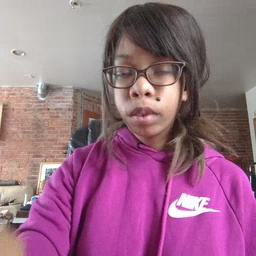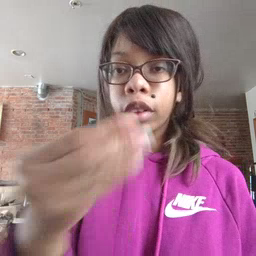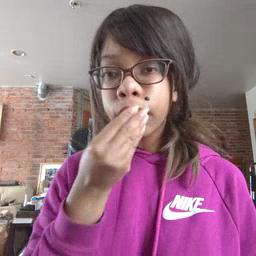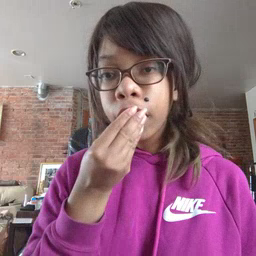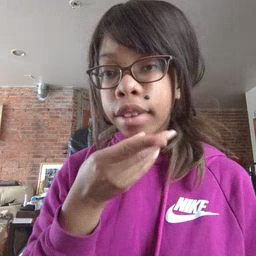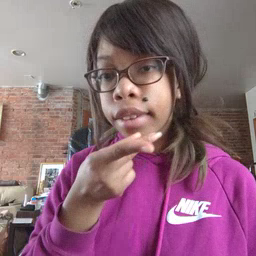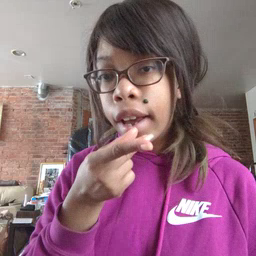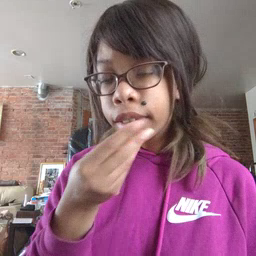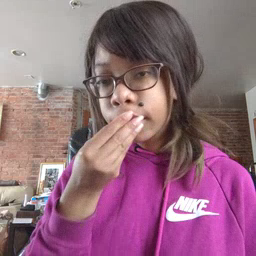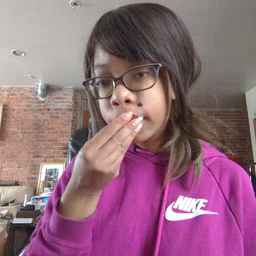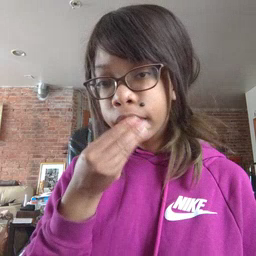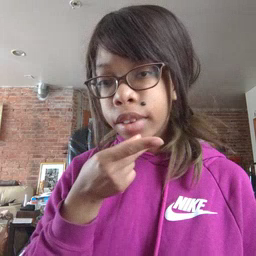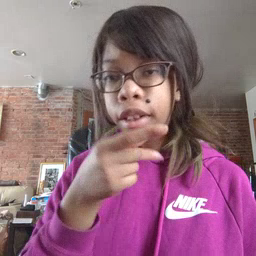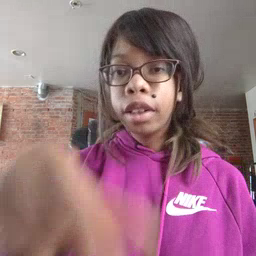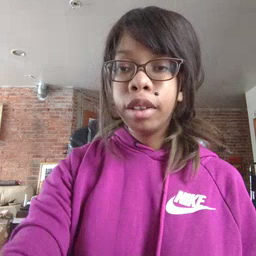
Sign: snack